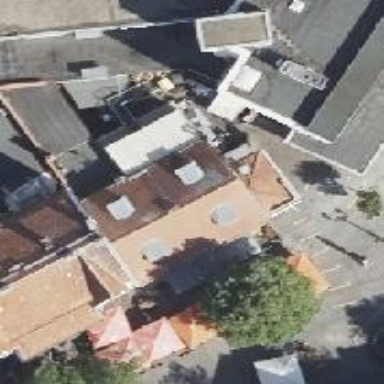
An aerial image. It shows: Restaurant.